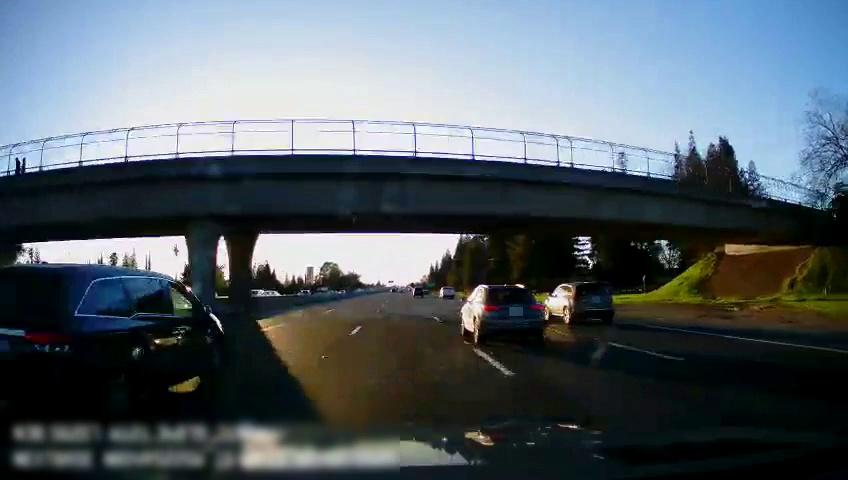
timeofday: Day
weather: Sunny
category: Drivable Space
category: Vehicles | Car
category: Vehicles | Car
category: Vehicles | SUV
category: Vehicles | Truck
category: Vehicles | SUV
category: Vehicles | SUV
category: Vehicles | Car
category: Vehicles | SUV
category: Lanes | Alternate Lane
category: Lanes | Current Lane
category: Lanes | Current Lane
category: Lanes | Alternate Lane
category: Lanes | Alternate Lane